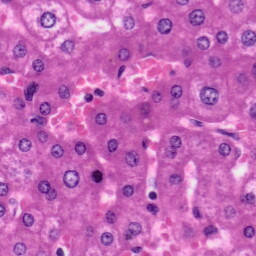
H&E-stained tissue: Liver